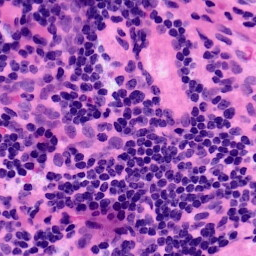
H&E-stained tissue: LymphNode